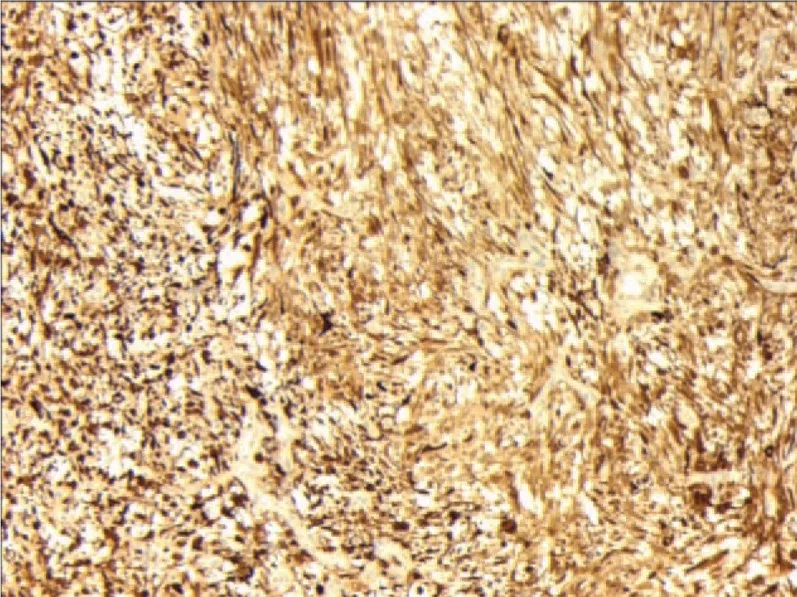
Immunohistochemical staining showing positive PGP9.5. PGP9.5 = protein gene product9.5.
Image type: pathology (immunostaining)